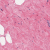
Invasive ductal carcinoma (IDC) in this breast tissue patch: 0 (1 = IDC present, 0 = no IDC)